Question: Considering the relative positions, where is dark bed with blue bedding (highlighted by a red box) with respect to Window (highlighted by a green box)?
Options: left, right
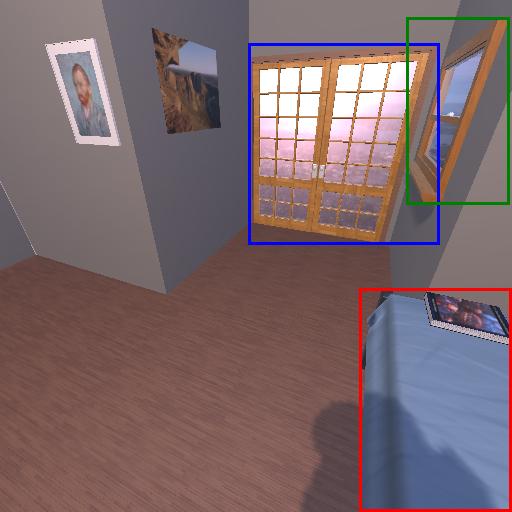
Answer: left